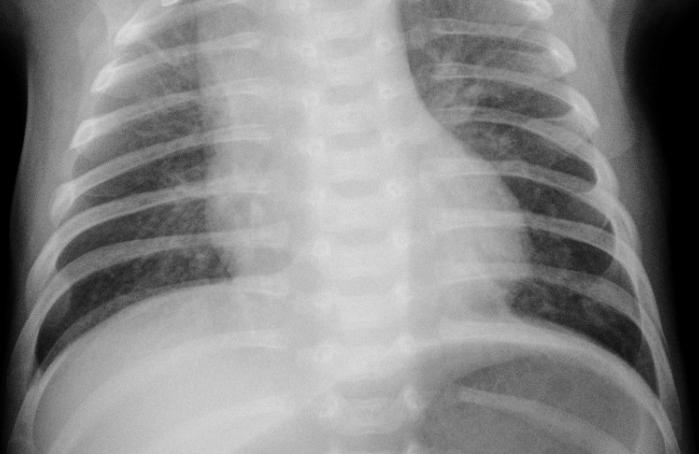
Diagnosis: PNEUMONIA